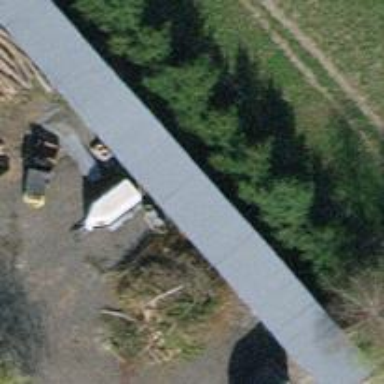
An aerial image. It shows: View of roof of building.